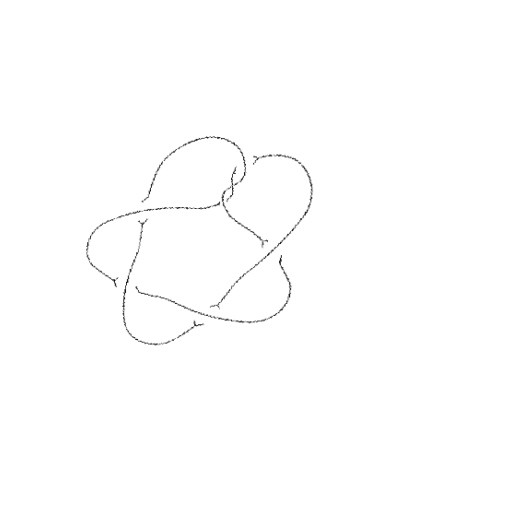
Crossing number: 7